Brain MRI, t1w sequence, axial 2D slice.
Patient: age 42, sex M, weight 78 kg, height 1.78 m
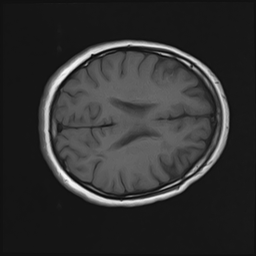